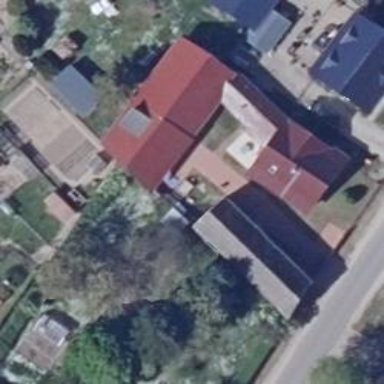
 oriented along the structure. The roof is painted grey."